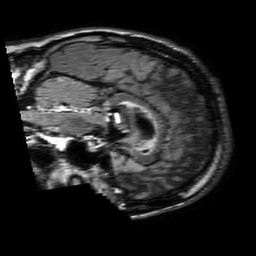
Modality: FLAIR
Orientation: sagittal
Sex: male
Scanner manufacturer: philips
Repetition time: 11 s
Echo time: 0.125 s